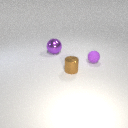
small brown metal cylinder in front of large purple metal sphere